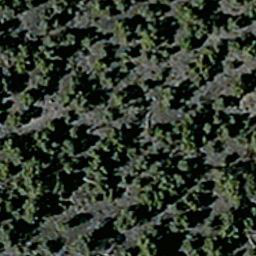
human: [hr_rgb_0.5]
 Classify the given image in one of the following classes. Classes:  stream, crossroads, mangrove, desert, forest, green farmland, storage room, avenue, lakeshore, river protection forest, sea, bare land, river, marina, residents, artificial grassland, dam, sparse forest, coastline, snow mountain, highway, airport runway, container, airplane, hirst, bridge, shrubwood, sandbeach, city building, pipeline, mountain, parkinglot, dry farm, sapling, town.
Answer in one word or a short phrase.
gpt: sparse forest